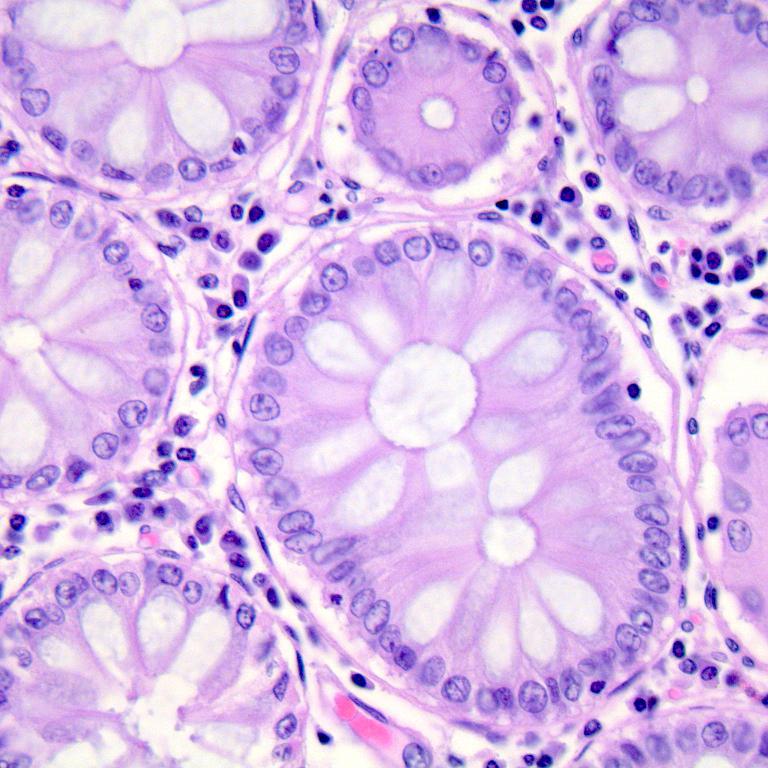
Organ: colon
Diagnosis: benign